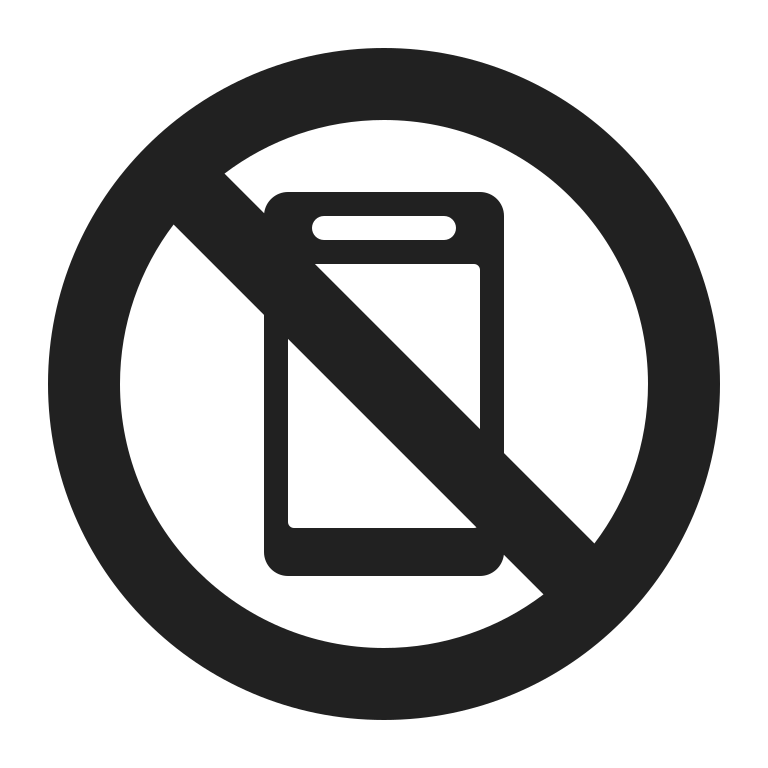
no mobile phones high contrast